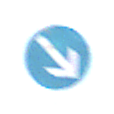
Verkehrszeichen: VorgeschriebeneVorbeifahrtRechts
Umgebung: Outdoor, Nature
Tageszeit: Midday
Wetter: PartlyCloudy
Licht: Natural
Jahreszeit: NotSpecified
Kontrast: LowContrast